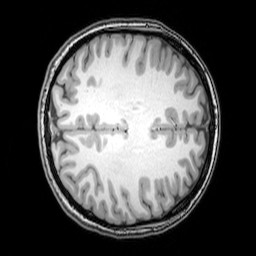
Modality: T1w
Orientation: axial
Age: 26
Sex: female
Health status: healthy
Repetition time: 0.081 s
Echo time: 0.037 s